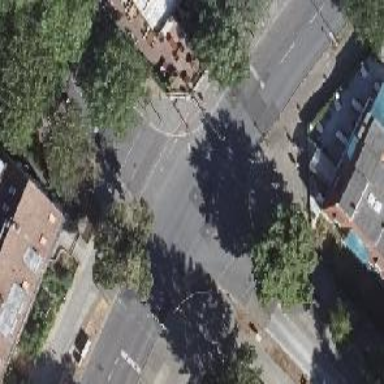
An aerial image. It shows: Crossing with traffic signals.